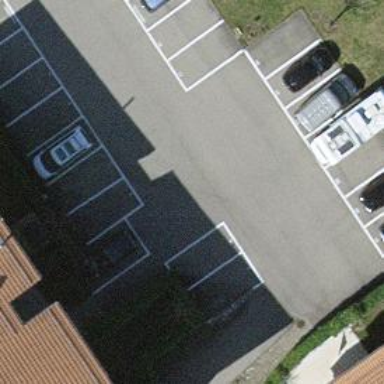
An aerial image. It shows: Road serving as parking aisle.